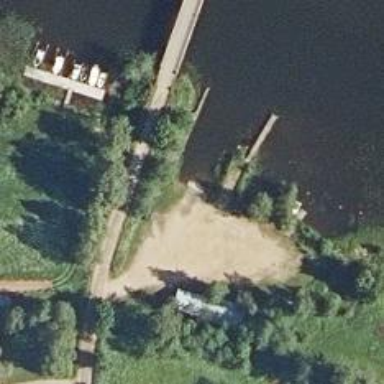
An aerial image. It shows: Slipway on leisure land.